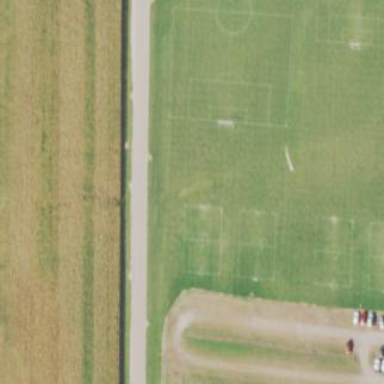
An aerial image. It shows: Soccer pitch for outdoor sports and leisure activities.